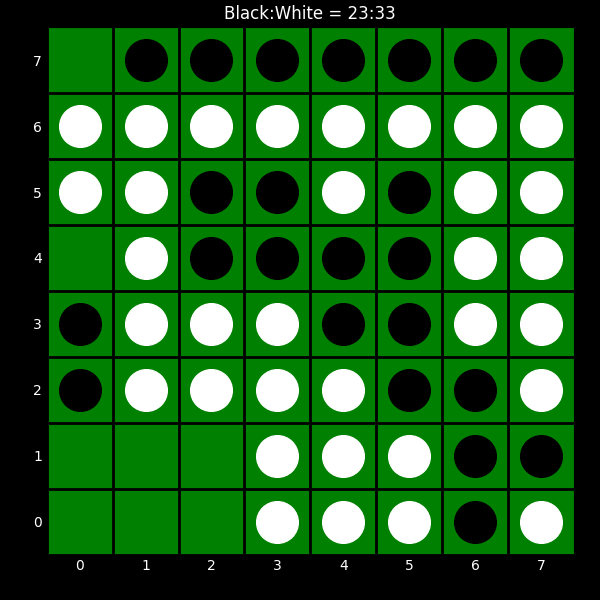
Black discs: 23
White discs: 33